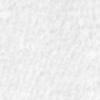
Label: no_change